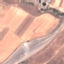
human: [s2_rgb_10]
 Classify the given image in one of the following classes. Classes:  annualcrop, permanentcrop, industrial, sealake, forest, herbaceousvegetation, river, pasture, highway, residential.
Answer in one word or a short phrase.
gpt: Highway